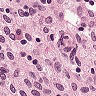
Metastatic tissue present: no